An envelope spectrum derived from a bearing vibration measurement is shown; the reference markers locate BPFO, BPFI, BSF and FTF for this bearing geometry and shaft speed. Classify the bearing condition as one of: normal, inner_race, outer_race, ball.
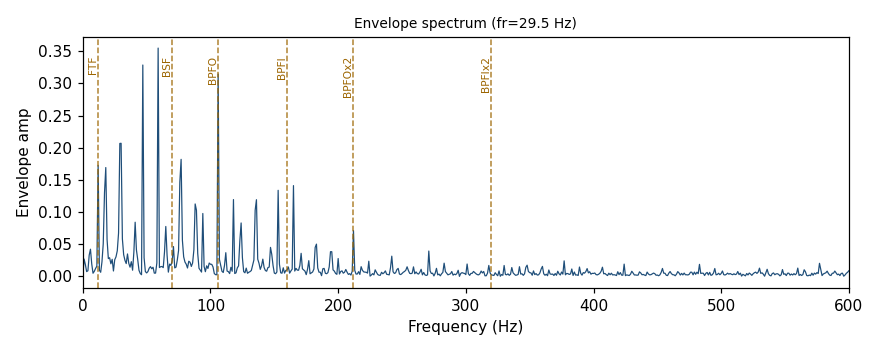
Answer: outer_race